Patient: sex F, age 59
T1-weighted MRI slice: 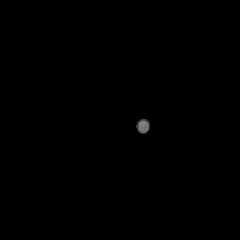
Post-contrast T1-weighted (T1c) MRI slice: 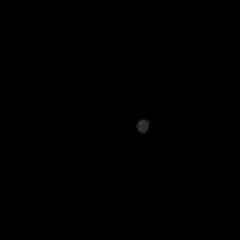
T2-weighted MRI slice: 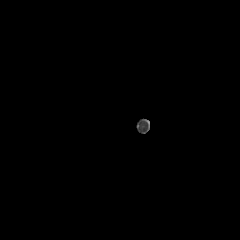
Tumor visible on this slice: no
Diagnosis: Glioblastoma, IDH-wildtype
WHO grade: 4